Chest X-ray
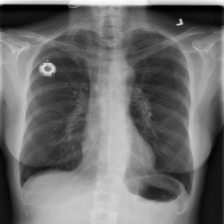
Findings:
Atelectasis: negative
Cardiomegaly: negative
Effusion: negative
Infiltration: negative
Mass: negative
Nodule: positive
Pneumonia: negative
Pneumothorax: negative
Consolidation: negative
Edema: negative
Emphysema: negative
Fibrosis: negative
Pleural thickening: negative
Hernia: negative